Question: my footer appears on the bottom of my screen when I load my page, but I would like it to be a sticky footer, I tried following this tutorial, but it didn't work and this was the result. Does anyone know what I did wrong?
The tutorial: <URL>
'''
body {
background-color: #5995ED;
}
.content {
min-height: calc(100vh - 70px);
}
.Logo img {height: 50px; }
.footer {
height: 50px;
}
'''
'''
<div class=content>
<nav>
<a class=Logo href=index.html><img src="https://is3-ssl.mzstatic.com/image/thumb/Purple112/v4/17/06/c6/1706c603-2e3a-4fe0-7e00-7794c85eb200/source/256x256bb.jpg"></a>
<div>
<h1 class=texthead>Consonare</h1>
<i>Evangelicke pozounove sbory</i>
</div>
</nav>
<a class=link1 href=Galerie.html>Galerie</a>
<a class=link2 href=Kontaky.html>Kontakty</a>
<a class=link3 href=sbory.html>Sbory</a>
<a class=link4 href=Budouciakce.html>Budouci akce</a>
<a class=link5 href=dokumenty.html>Dokumenty</a>
<h1>Sbory</h1>
<div style="position:absolute; top:175; left:25;">
<h3>Olomouc</h3>
<p>Farni sbor Ceskobratrske cirkve evangelicke<br> Blahoslavova 1, 772 00 Olomouc</p>
zkousky: v nedeli po bohosluzbach<br> kontakt: Stanislav Jilek<br> tel: 730 167 113; email: Jilek.S@seznam.cz<br> web: <a href=https://consonare.evangnet.cz/olomouc>consonare.evangnet.cz/olomouc</a>
<br>
<h3>Ceske Budejovice</h3>
Tr. 28 rijna 28, Ceske Budejovice; zkousky: utery 17 hod.<br> kontakt: Josef Hejzlar<br> tel: 775 914 044, e-mail: Josef.Hejzlar@seznam.cz<br>
<h3>Chomutov</h3>
ul. 28 rijna 1071/12, fara Chomutov<br> zkousky: jak kdy vecer<br> kontakt: Stepan Bilek<br> email: StepanBilek@seznam.cz<br>
<h3>Jablonec nad Nisou</h3>
Pod Bastou 10, fara Jablonec; zkousky: spolecne v Rumburku<br> kontakt: Klara Pavlikova<br> tel: 777 315 719; e-mail: pavlikova.klara@gmail.com<br>
<h3>Praha</h3>
Kostel CCE Vinohrady, Korunni 1440/60, Praha 2; zkousky: utery 19:30 hod.<br> kontakt: Vojtech Rozsival, tel: 608 873 420; e-mail: v.rozs@email.cz
<h3>Rumburk - Varnsdorf</h3>
Krasnolipska 540/22, fara Rumburk; zkousky: patek 20:30 hod.<br> kontakt: Evzen <br> tel: 720 618 205, e-mail: evzen.s@centrum.cz<br>
<h3>Trebenice</h3>
Tyrsova 505, fara Trebenice; zkousky: nedele po bohosluzbach<br> kontakt: Jan Zalabak<br> tel: 603 196 154; e-mail: jan.zalabak@trebenice.cz<br>
<h3>Vrchlabi</h3>
Ceskych bratri 112, fara Vrchlabi; zkousky: ctvrtky 18:15-19:45<br> kontakt: Petr Chlapek<br> tel: 604 282 497; e-mail: vrchlabi@evangnet.cz<br>
<h3>Boskovice</h3>
zkousky: Hybesova 8, Boskovice, pondeli 17:00<br> kontakt: Jiri Bures<br> email: jiri.bures@evangnet.cz<br>
<h3>Nosislav</h3>
fara, Masarykova 156, Nosislav<br> zkousky: lichy patek v 19 hodin.<br> kontakt: Vladimir Lukl<br> tel: 721 866 861, e-mail: vladimir.lukl@post.cz<br>
</div>
</div>
<footer class="footer">
Footer
</footer>
'''

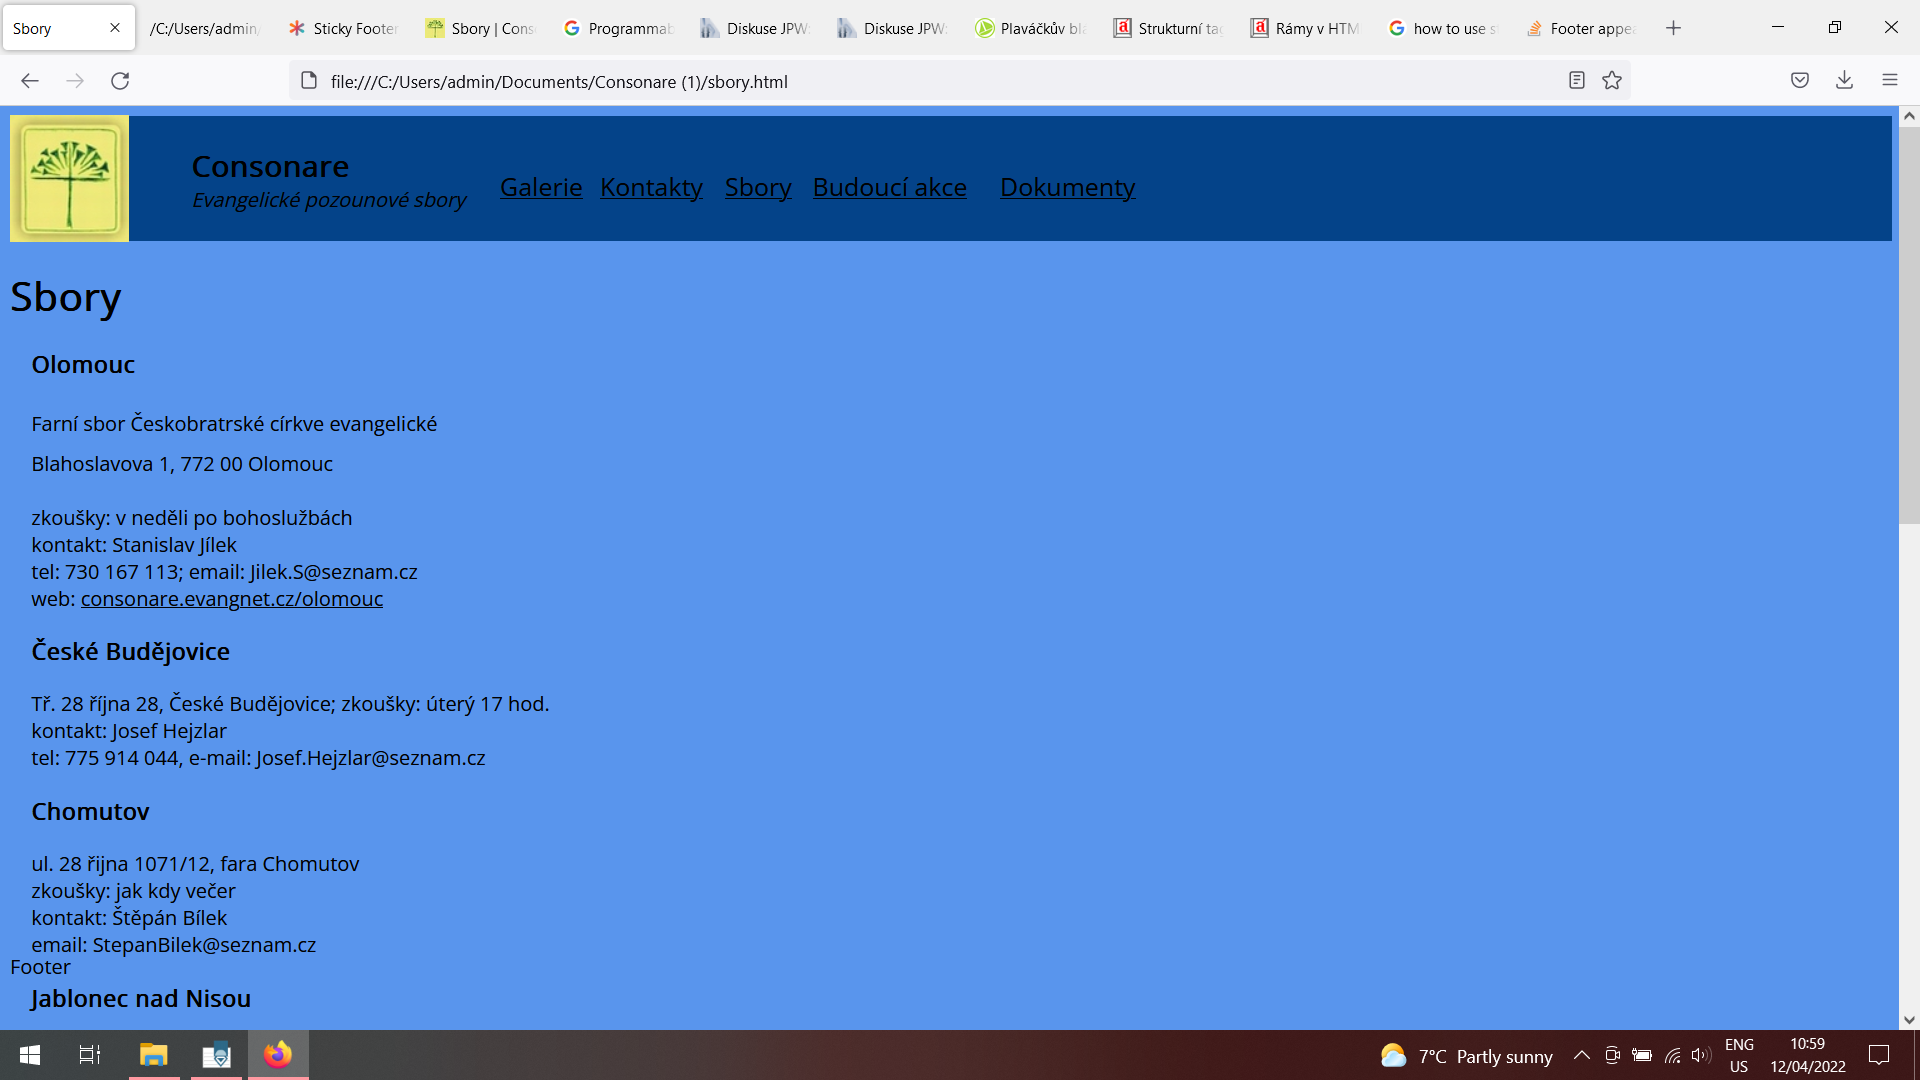
Answer: Try this one it should work now
'''
<html>
<head>
<meta http-equiv="content-type" content="text/html; charset=1250">
<meta name="generator" content="PSPad editor, www.pspad.com">
<title>Sbory</title>
<link rel="stylesheet" type="text/css" href="style1.css">
<style>
html, body {
height: 100%;
margin: 0;
}
.content {
min-height: 100%;
margin: 0 auto -50px;
}
.footer,
.push {
height: 50px;
}
</style>
</head>
<body bgcolor=5995ED>
<div class="content">
<p>Pellentesque habitant morbi tristique senectus et netus et malesuada fames ac turpis egestas. Vestibulum tortor quam, feugiat vitae, ultricies eget, tempor sit amet, ante. Donec eu libero sit amet quam egestas semper. Aenean ultricies mi vitae est. Mauris placerat eleifend leo.</p>
<p>Pellentesque habitant morbi tristique senectus et netus et malesuada fames ac turpis egestas. Vestibulum tortor quam, feugiat vitae, ultricies eget, tempor sit amet, ante. Donec eu libero sit amet quam egestas semper. Aenean ultricies mi vitae est. Mauris placerat eleifend leo.</p>
<p>Pellentesque habitant morbi tristique senectus et netus et malesuada fames ac turpis egestas. Vestibulum tortor quam, feugiat vitae, ultricies eget, tempor sit amet, ante. Donec eu libero sit amet quam egestas semper. Aenean ultricies mi vitae est. Mauris placerat eleifend leo.</p>
<div class="push"></div>
</div>
<footer class="footer">
Footer
</footer>
</body>
</html>
'''